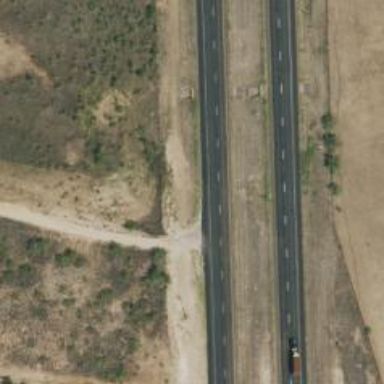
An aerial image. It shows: This image shows trunk highway that functions as expressway.